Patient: sex M, age 64
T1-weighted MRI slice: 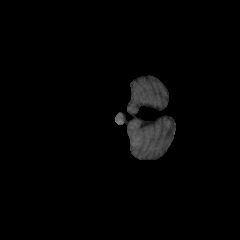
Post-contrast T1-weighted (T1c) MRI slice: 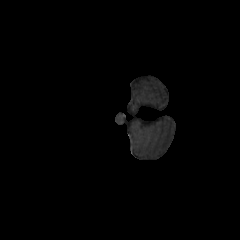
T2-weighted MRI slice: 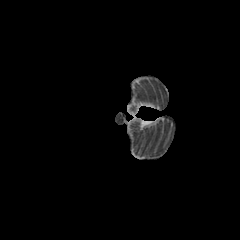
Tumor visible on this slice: no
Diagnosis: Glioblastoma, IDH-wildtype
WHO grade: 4